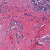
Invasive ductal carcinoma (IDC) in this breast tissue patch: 0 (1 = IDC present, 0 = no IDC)